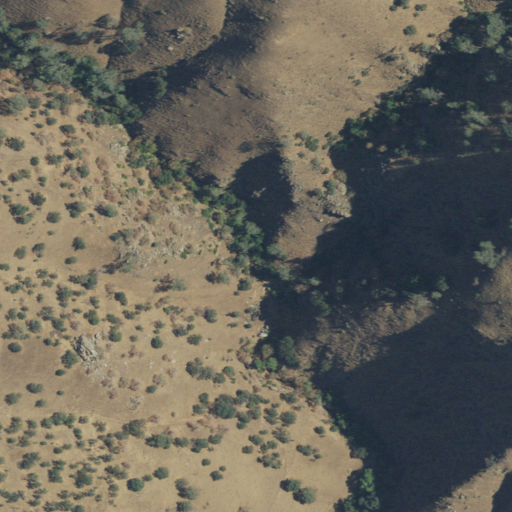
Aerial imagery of valley in California named Cow Cove containing shrub, evergreen forest, and grassland